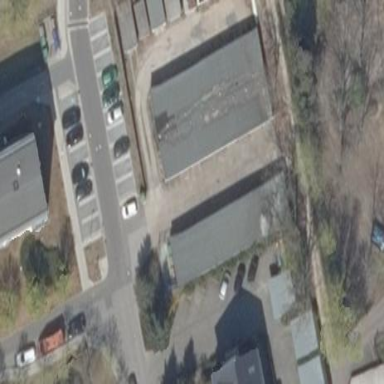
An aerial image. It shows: Group of garages.